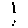
Label: hexagon